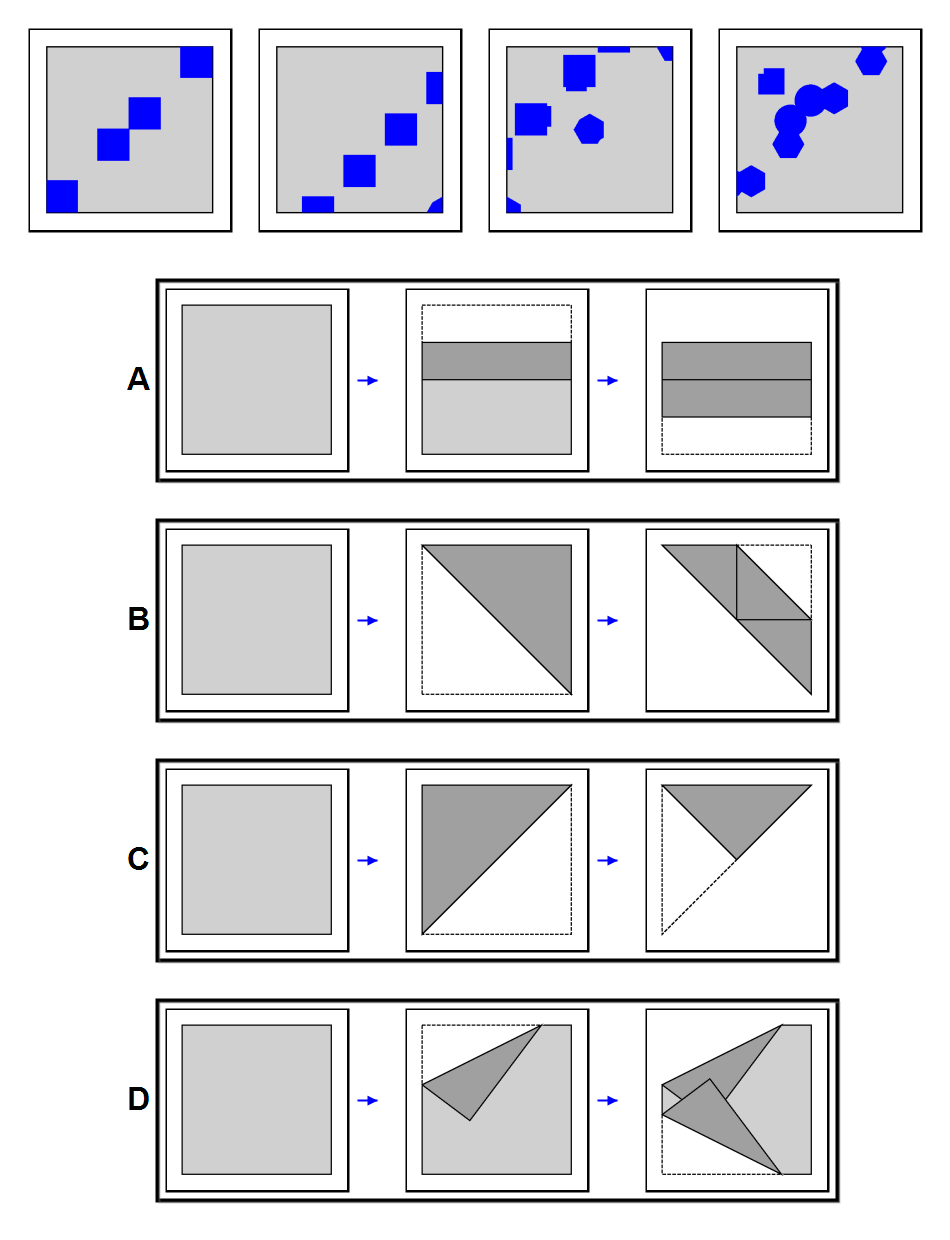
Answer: B